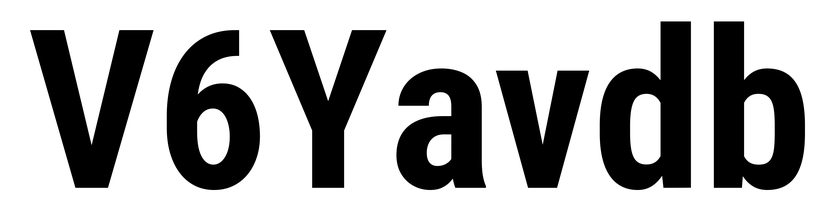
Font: Roboto_Condensed_Bold